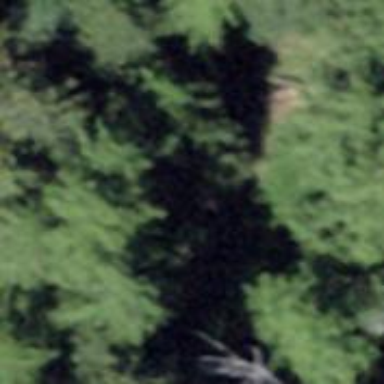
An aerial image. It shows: Semi-evergreen woodland with needle-leaved trees.